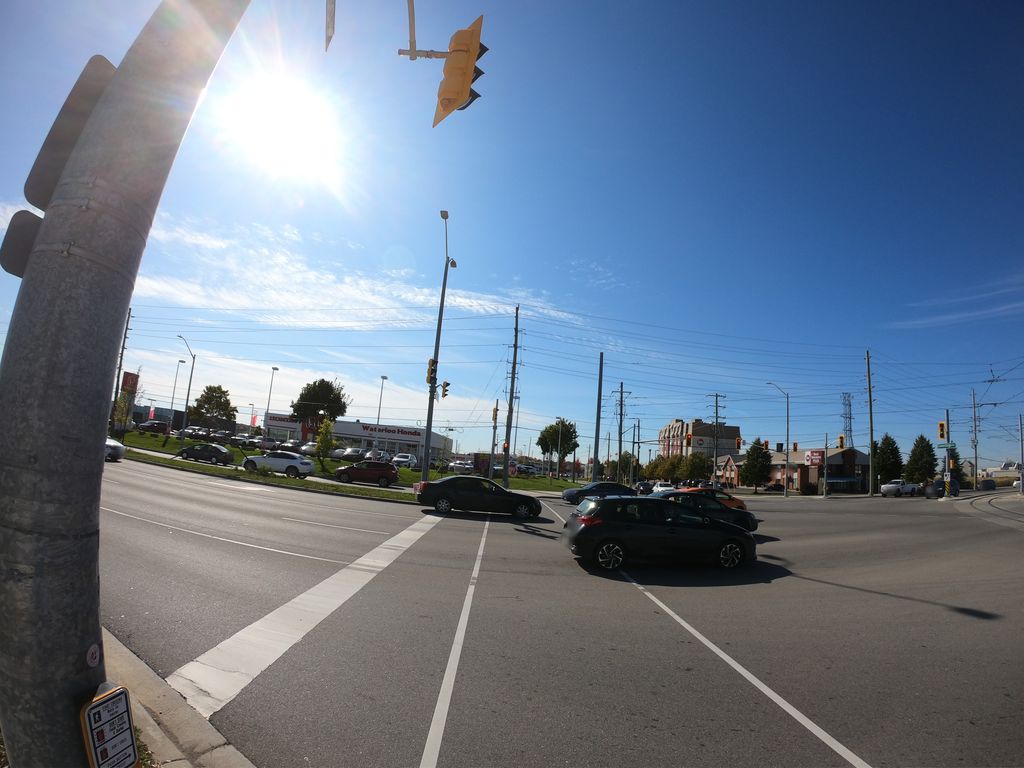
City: kitchener-waterloo